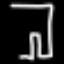
Label: pants